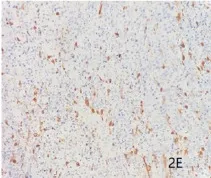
(E) Immunohistochemistry results showing the expression of Desmin.
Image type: pathology (immunostaining)